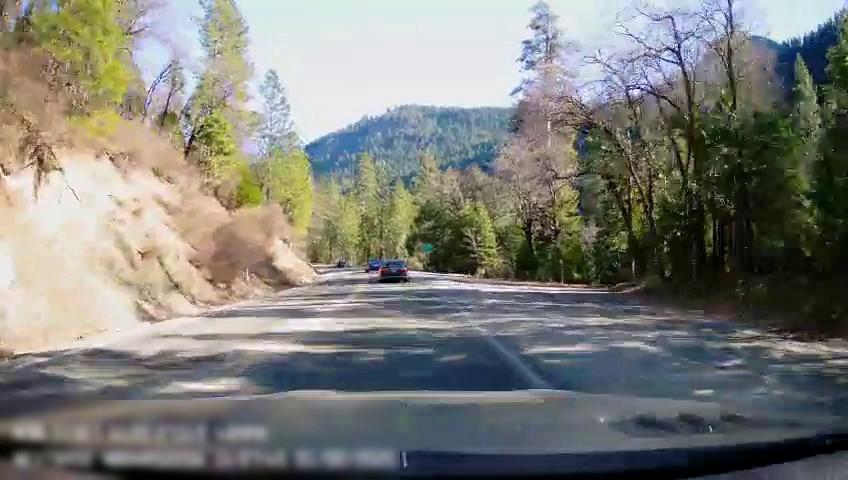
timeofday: Day
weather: Sunny
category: Drivable Space
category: Vehicles | Car
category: Vehicles | Car
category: Lanes | Opposite Lane
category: Lanes | Current Lane
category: Traffic | Signs